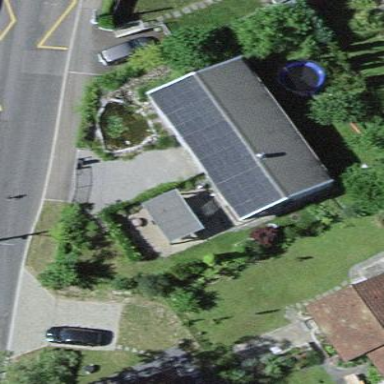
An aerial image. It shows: Solar power generator with photovoltaic panels.